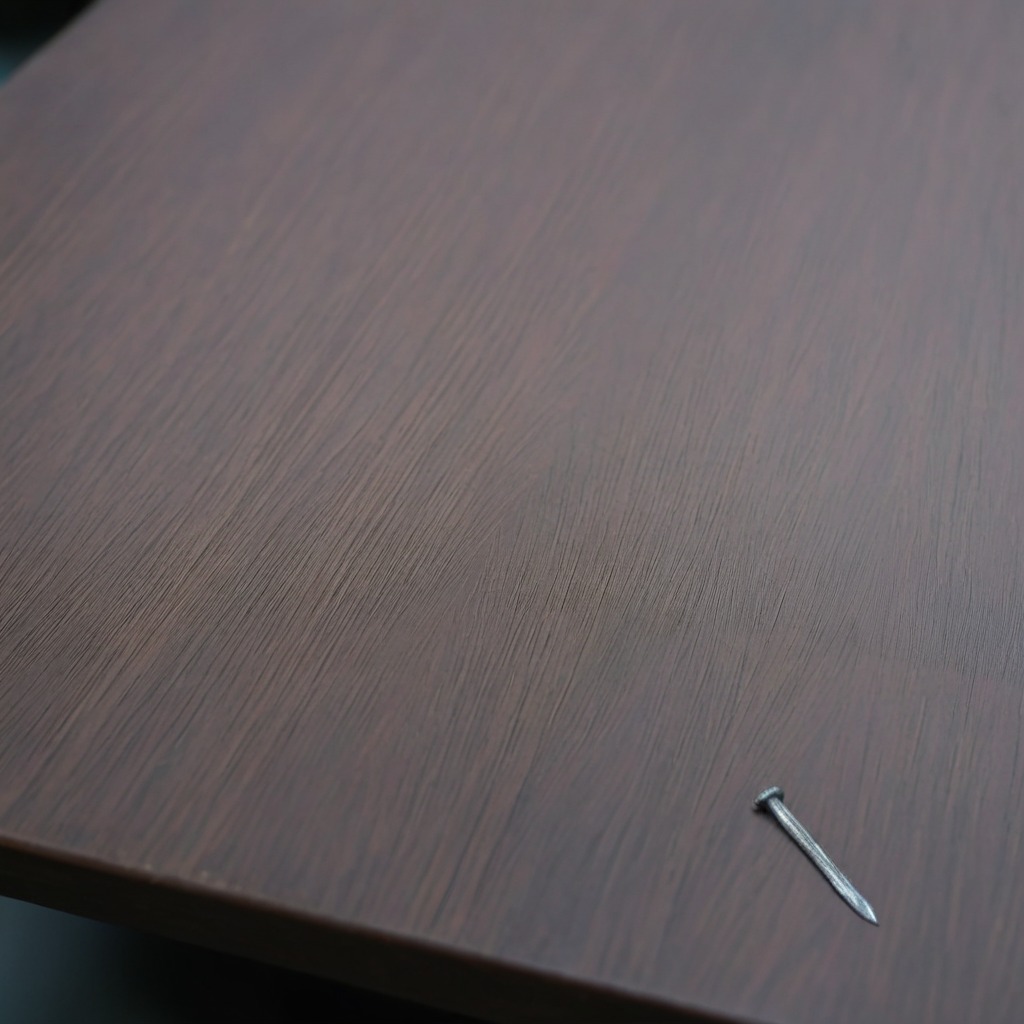
An iron nail is lying on the table.